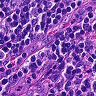
Metastatic tissue present: no